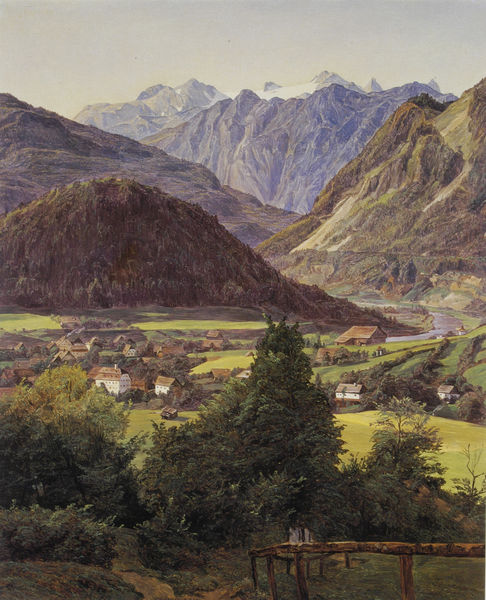
Titel: Der Dachstein vom Sophienplatze
Künstler: Ferdinand Georg Waldmüller
Standort: Österreich
Institution: Privatbesitz
Schlagwörter: baum, berg, blau, felsen, gestein, himmel, schatten, wasser, weiß, wolken, bäume, fluss, gelb, grün, landschaft, ocker, stadt, braun, grau, holz, licht, pastell, strasse, ausblick, blick, dach, gebäude, gras, haus, rasen, rot, schnee, weg, wiese, zaun, malerei, bild, öl, bach, erde, feld, felder, horizont, häuser, hügel, natur, weide, brücke, busch, büsche, gatter, gebüsch, gewässer, pfad, sonne, sträucher, wiesen, realismus, pflanzen, tal, wald, bauern, aussicht, biegung, ort, berge, dolomiten, fels, gebirge, gipfel, gletscher, hang, dorf, dächer, bergkette, hellgrün, massiv, hof, hütten, idylle, holzzaun, romantik, tannen, realistisch, geländer, ölfarben, gewächs, frühling, ortschaft, panorama, weiden, bayern, balustrade, alpen, schweiz, österreich, walmdach, karg, stall, nadelbäume, fichten, tannenbäume, siedlung, grund, waldmüller, aufstieg, alpe, höfe, flussbiegung, dachstein, gebirgig, hochland, holzgeländer, hühel, matten, repoussoir, schroff, talgrund, talsohle, bergkuppe, landschaftsgemälde, weißes haus, schnefeld, talö